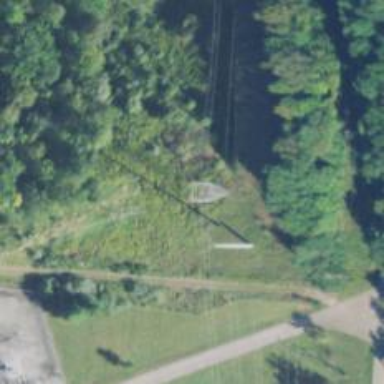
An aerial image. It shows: Lattice structure tower used for power transmission.